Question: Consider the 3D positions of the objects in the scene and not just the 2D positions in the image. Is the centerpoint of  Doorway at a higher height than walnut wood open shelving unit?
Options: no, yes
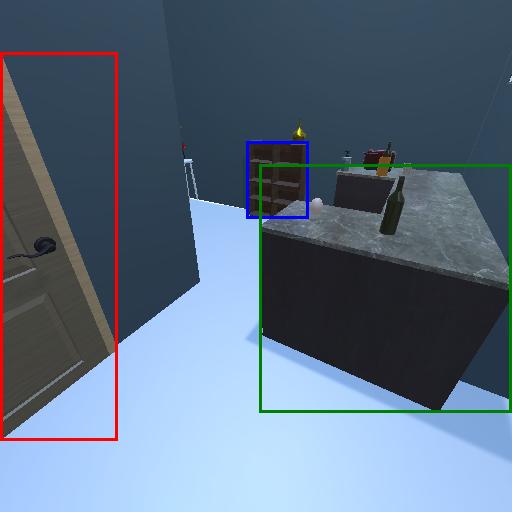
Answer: no